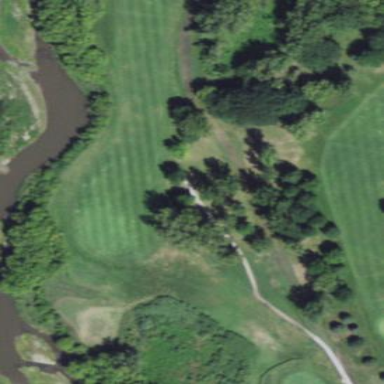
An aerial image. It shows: Golf fairway surrounded by grass.